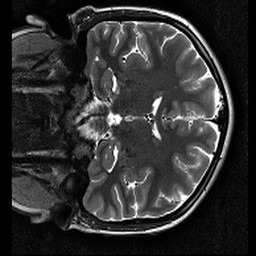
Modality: T2w
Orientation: coronal
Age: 23
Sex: female
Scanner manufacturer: siemens
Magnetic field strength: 3 T
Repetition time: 11.39 s
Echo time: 0.09 s